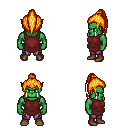
a pixel art fantasy rpg character, male body template, orc, green skin, maroon tunic, magenta pants, light blonde long topknot hairstyle, brown shoes, four views (front, back, left, right), 2x2 character sprite sheet, small pixel art, hard edges, no anti-aliasing